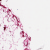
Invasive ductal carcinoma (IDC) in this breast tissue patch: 0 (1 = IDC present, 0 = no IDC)